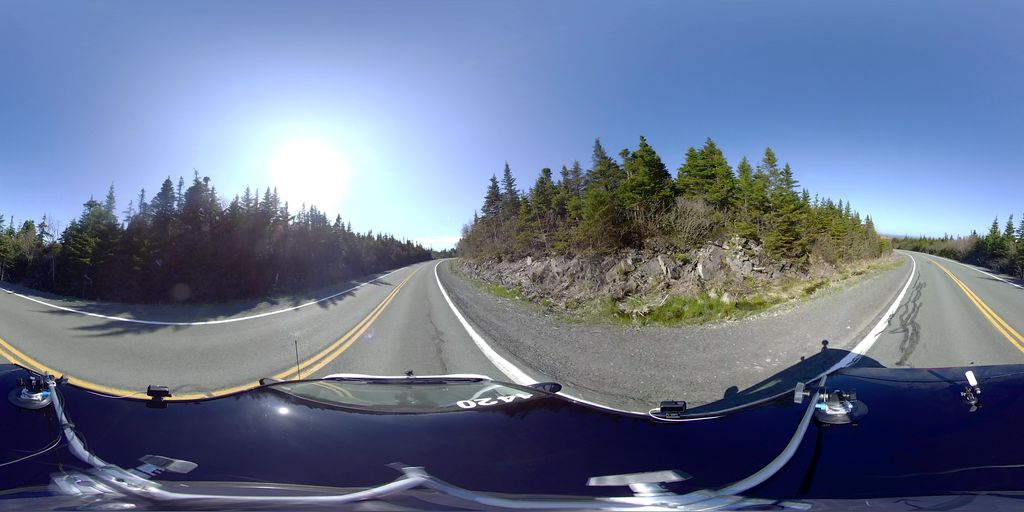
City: st_johns